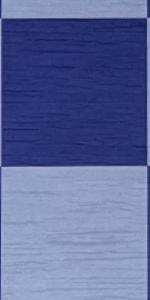
Label: Empty